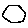
Label: hexagon